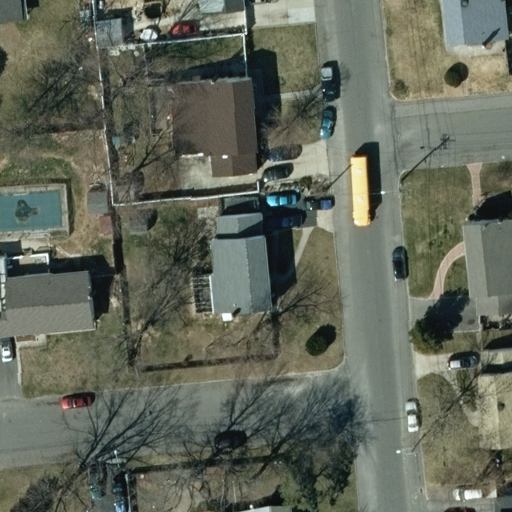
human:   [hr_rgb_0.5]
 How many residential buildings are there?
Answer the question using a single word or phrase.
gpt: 10

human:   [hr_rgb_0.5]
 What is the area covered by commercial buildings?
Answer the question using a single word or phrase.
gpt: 0m2

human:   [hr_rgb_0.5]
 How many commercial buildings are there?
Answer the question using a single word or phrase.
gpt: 0

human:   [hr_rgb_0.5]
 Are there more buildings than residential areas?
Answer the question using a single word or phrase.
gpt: yes

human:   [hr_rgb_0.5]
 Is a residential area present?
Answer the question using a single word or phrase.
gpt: yes

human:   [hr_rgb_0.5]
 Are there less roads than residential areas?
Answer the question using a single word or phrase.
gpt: no

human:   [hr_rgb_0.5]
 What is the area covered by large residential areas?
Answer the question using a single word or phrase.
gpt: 10621m2

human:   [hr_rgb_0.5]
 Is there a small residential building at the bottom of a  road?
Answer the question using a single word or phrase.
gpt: yes

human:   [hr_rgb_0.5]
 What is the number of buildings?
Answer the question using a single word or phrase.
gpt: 10

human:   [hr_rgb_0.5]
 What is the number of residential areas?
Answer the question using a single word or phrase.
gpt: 1

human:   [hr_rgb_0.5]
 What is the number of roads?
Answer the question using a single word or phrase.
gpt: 3

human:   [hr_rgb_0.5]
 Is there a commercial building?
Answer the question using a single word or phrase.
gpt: no

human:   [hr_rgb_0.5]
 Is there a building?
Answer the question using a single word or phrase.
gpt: yes

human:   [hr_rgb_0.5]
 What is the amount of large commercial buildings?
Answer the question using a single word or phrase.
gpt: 0

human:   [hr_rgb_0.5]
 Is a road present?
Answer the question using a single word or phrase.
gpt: yes

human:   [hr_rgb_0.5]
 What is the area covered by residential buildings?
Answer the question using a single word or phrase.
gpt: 985m2

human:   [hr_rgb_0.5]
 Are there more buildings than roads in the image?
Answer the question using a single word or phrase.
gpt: yes

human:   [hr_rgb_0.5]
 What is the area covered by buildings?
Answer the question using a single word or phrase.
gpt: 985m2

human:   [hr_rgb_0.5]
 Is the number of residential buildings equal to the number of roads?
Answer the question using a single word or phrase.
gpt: no

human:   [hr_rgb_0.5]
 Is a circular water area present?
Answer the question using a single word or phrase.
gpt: no

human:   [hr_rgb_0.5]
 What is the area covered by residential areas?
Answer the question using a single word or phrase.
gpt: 10621m2

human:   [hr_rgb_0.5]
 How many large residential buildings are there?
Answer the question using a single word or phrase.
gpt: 0

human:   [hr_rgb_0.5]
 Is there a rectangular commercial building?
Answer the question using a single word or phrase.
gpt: no

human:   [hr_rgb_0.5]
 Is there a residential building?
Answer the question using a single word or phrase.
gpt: yes

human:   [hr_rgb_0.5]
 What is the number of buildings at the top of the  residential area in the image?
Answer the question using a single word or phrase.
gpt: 0

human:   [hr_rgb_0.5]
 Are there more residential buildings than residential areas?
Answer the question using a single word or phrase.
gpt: yes

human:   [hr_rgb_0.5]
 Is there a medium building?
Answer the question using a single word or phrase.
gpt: yes

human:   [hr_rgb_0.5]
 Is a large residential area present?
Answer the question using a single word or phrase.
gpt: yes

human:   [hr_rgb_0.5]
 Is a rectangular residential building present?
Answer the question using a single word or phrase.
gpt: yes

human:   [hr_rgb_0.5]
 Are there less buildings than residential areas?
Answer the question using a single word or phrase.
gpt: no

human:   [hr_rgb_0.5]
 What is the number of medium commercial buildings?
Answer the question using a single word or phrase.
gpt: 0

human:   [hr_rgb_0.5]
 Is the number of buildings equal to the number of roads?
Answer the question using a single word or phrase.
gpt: no

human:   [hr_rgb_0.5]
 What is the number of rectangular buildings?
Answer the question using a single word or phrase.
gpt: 6

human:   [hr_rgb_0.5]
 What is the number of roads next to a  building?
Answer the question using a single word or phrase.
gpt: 3

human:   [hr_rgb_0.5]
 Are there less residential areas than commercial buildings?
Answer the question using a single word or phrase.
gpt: no

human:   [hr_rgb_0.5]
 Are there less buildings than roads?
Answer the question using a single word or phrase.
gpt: no

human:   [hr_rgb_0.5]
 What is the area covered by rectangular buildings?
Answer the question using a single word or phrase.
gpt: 146m2

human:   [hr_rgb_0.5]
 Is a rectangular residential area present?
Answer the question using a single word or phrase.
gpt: yes

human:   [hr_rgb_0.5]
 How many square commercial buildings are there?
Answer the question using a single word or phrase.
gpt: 0

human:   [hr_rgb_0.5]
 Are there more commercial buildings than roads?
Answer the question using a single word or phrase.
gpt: no

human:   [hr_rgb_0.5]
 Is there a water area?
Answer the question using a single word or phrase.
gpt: no

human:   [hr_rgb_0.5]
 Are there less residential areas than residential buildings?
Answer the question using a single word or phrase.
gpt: yes

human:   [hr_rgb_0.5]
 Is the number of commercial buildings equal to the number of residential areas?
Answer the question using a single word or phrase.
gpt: no

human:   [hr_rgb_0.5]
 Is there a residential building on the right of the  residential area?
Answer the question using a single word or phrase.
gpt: no

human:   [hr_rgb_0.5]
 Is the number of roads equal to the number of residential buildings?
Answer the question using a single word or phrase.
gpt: no

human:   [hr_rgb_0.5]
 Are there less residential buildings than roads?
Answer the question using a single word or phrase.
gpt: no

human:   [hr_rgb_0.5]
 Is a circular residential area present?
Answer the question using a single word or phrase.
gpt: no

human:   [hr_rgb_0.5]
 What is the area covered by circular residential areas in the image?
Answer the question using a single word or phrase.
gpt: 0m2

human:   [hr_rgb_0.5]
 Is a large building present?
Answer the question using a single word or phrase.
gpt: no

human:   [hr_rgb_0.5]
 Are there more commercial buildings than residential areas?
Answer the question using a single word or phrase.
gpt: no

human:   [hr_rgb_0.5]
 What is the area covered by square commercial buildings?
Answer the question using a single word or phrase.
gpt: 0m2

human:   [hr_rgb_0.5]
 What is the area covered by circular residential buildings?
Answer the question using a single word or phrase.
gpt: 0m2

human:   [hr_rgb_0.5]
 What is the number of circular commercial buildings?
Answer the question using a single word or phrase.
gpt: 0

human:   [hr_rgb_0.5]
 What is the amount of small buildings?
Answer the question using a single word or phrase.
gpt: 6

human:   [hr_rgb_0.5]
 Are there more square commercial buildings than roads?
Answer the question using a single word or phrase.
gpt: no

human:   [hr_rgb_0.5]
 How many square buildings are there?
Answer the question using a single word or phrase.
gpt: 0

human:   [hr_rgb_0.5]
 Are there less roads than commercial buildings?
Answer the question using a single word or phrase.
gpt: no

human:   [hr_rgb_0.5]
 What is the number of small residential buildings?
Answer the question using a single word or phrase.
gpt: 6

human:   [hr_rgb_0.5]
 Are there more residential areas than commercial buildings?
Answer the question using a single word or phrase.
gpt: yes

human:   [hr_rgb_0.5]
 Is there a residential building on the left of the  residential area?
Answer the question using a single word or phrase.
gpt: yes

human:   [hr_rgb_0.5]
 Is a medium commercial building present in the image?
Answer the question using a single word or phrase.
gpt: no

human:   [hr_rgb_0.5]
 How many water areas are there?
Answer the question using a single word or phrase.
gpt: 0

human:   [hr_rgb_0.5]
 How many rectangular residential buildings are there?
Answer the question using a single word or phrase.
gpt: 6

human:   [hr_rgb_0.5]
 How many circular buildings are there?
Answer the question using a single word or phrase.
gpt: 0